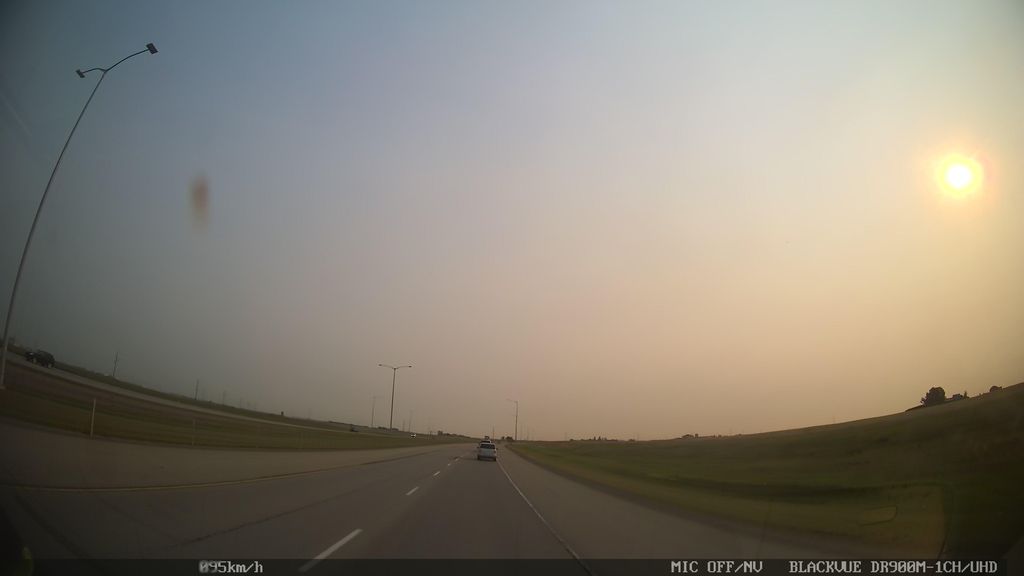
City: calgary